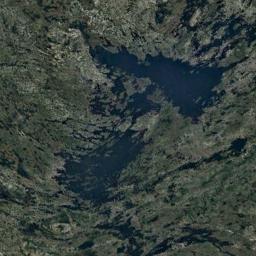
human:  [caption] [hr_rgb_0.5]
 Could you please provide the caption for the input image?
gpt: There are many lakes of different shapes and sizes .

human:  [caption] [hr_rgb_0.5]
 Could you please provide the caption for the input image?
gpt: A blue lake surrounded by forest .

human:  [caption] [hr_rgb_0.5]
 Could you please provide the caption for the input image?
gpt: The lake in the picture is surrounded by green fields .

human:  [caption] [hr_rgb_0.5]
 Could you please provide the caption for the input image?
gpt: Some lakes of different sizes with borders that are not obvious lie on a flat ground and the water is dark blue .

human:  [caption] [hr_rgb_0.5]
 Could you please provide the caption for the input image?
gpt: There are green land around the lakes .